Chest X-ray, PA view. Patient: 8 years old, sex M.
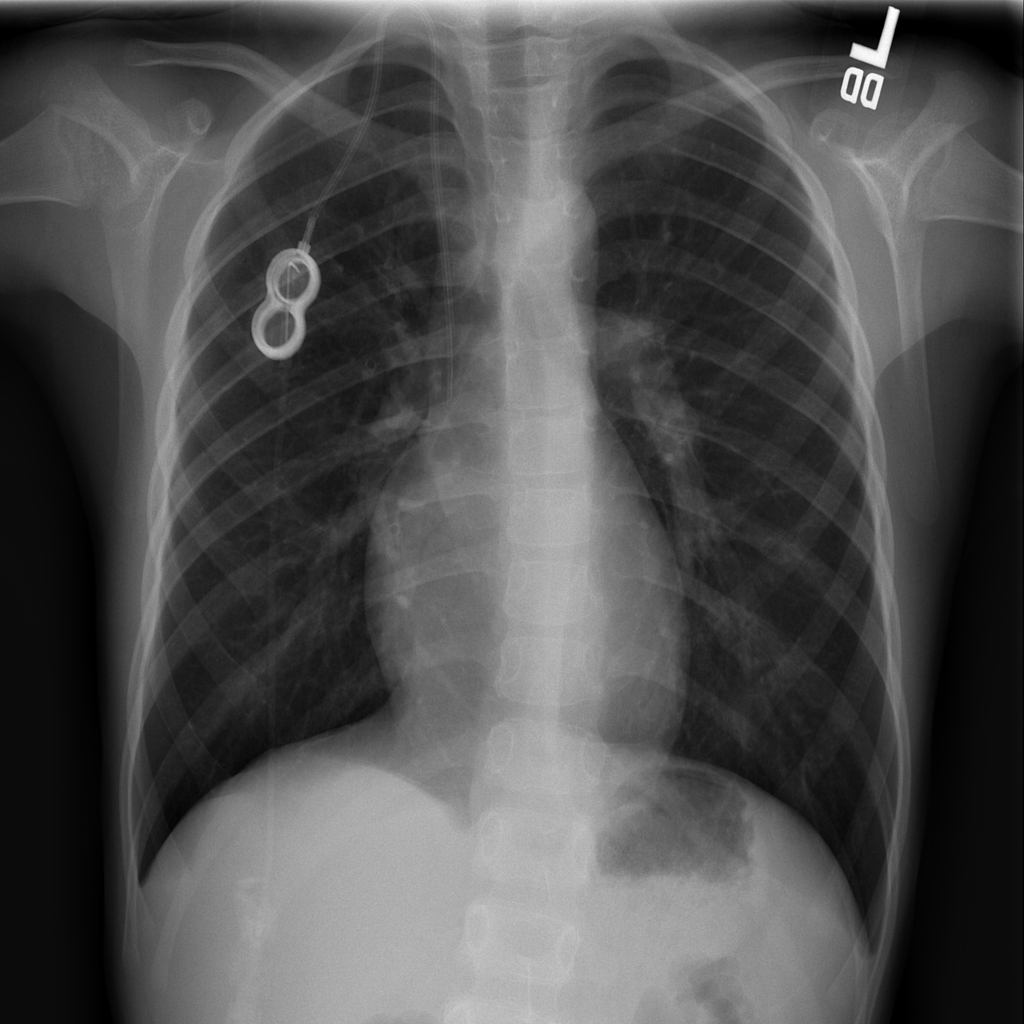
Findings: No Finding